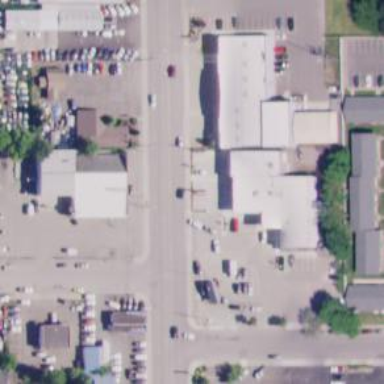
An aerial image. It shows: Post office.